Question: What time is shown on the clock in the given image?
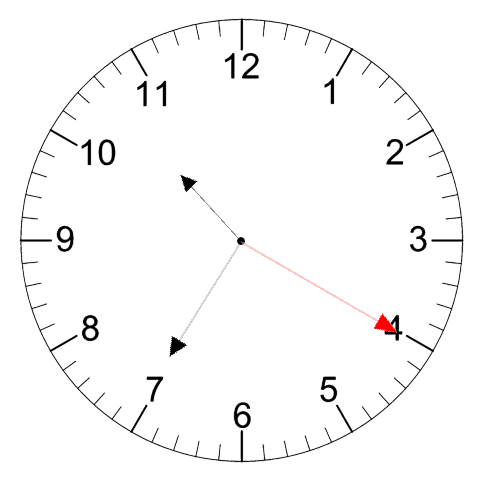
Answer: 10:35:20